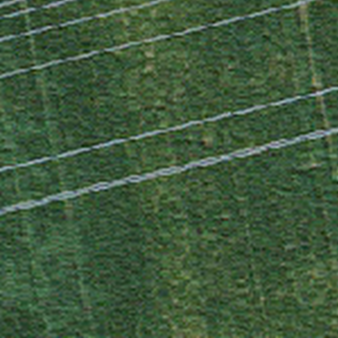
Label: other